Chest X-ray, PA view. Patient: 64 years old, sex M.
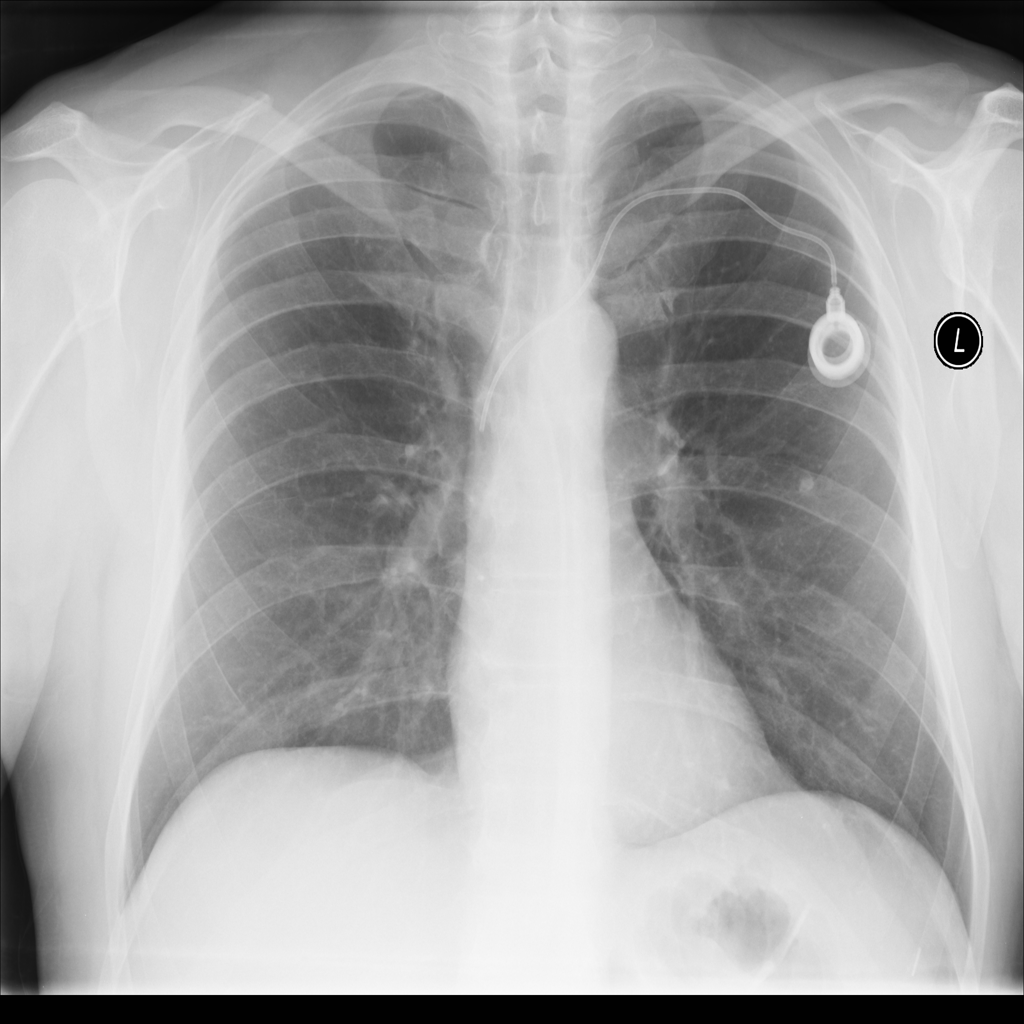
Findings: No Finding